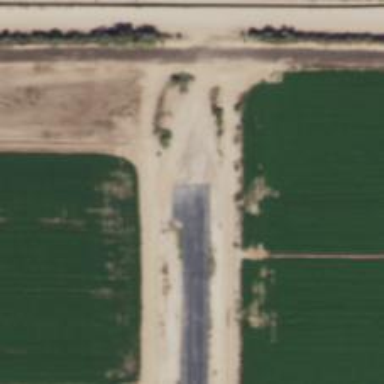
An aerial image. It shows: Asphalt runway at the airport.